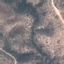
Label: HerbaceousVegetation